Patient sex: M
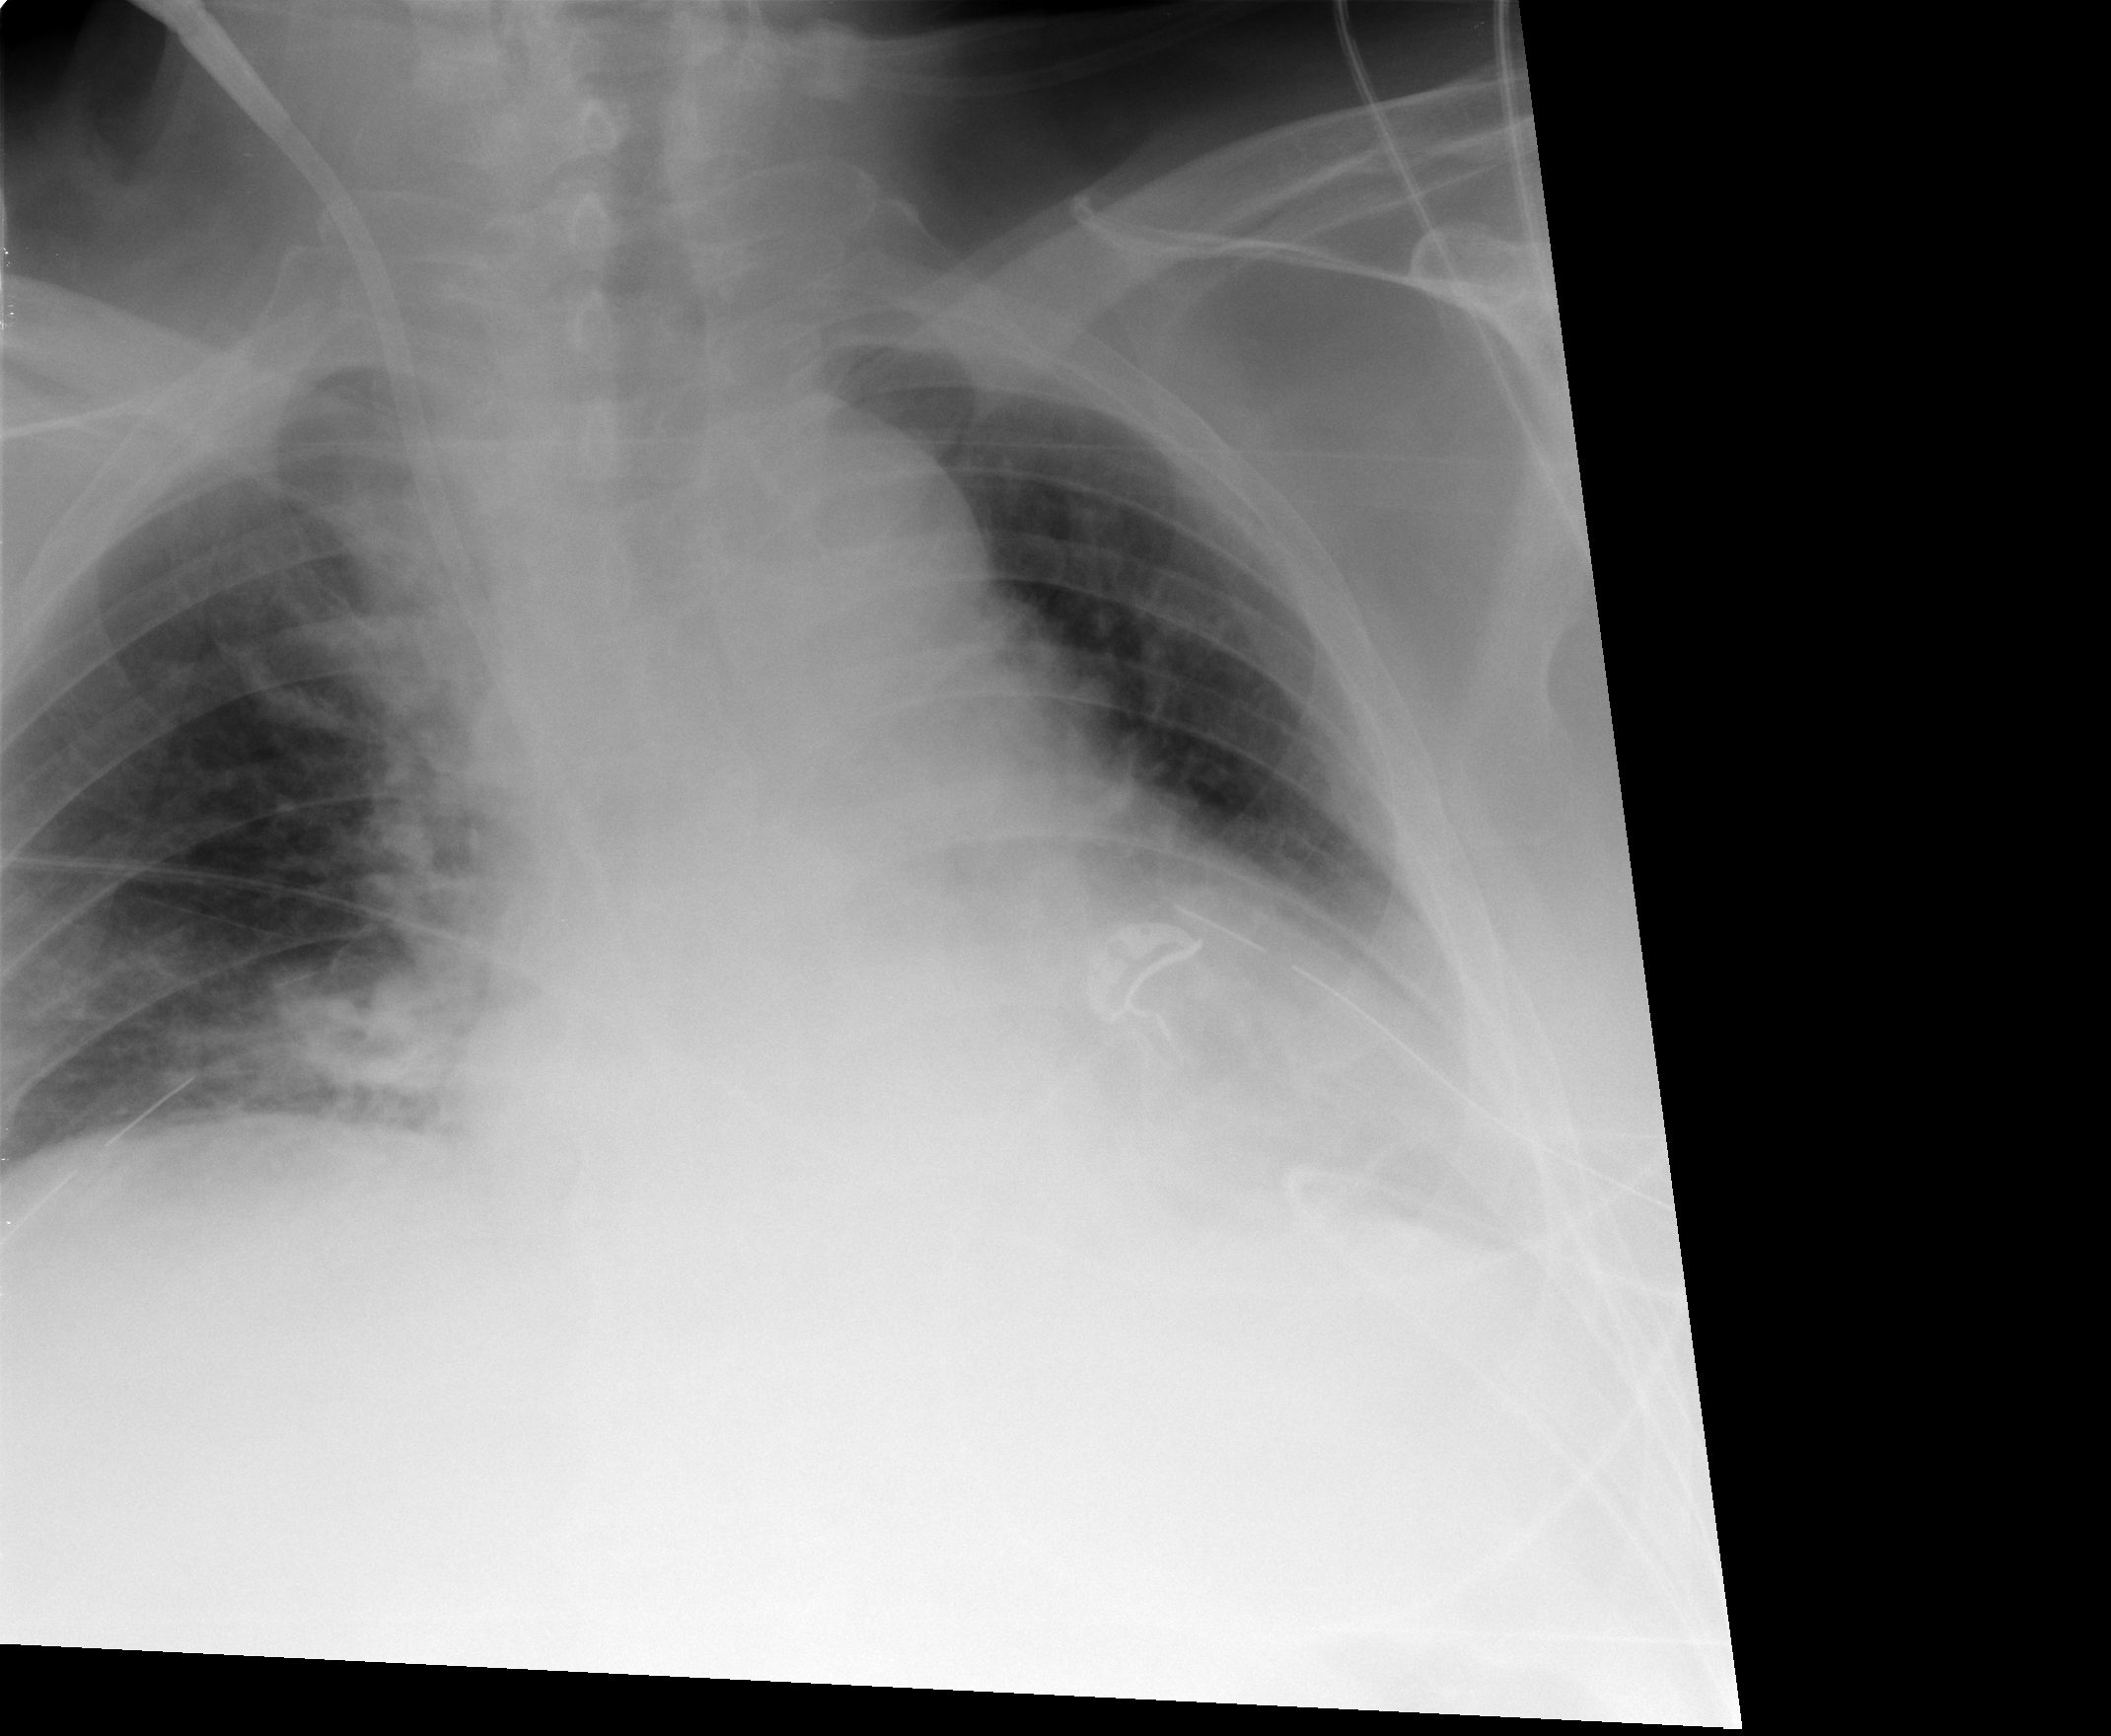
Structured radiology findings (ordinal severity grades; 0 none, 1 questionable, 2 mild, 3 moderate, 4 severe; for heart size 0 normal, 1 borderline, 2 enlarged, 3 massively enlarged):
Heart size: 2
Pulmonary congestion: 2
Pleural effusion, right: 0
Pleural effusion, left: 2
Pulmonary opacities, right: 0
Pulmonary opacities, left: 0
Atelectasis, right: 2
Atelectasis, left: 2